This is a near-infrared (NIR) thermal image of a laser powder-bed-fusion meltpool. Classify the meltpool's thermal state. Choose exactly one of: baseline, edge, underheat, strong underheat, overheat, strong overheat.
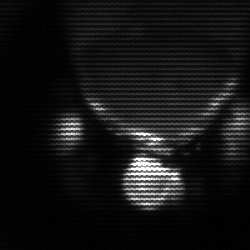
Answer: baseline